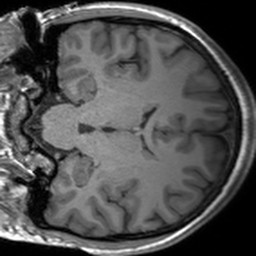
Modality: T1w
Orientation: coronal
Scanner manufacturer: siemens
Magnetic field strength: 3 T
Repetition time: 1.54 s
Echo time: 0.00234 s